Aerial crown-view tile of a tropical tree (Barro Colorado Island, Panama), acquired 20241014:
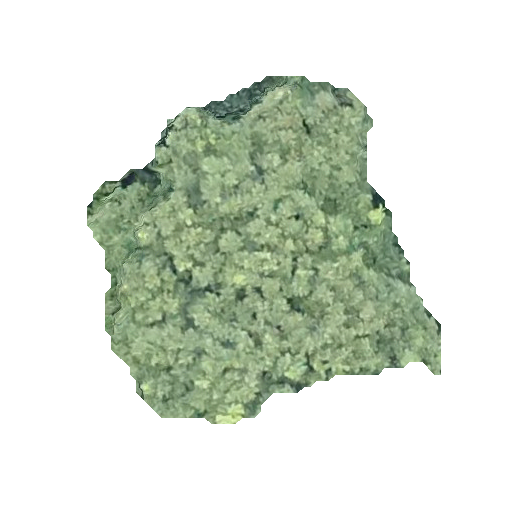
Species: Spondias radlkoferi
GBIF accepted scientific name: Spondias radlkoferi
Crown area: 129.057 m²